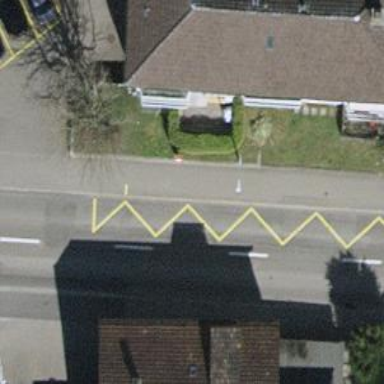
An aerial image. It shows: Public transport stop position.